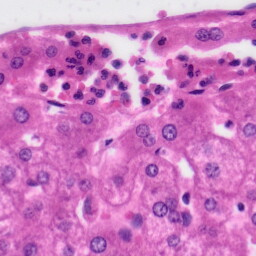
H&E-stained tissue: Liver